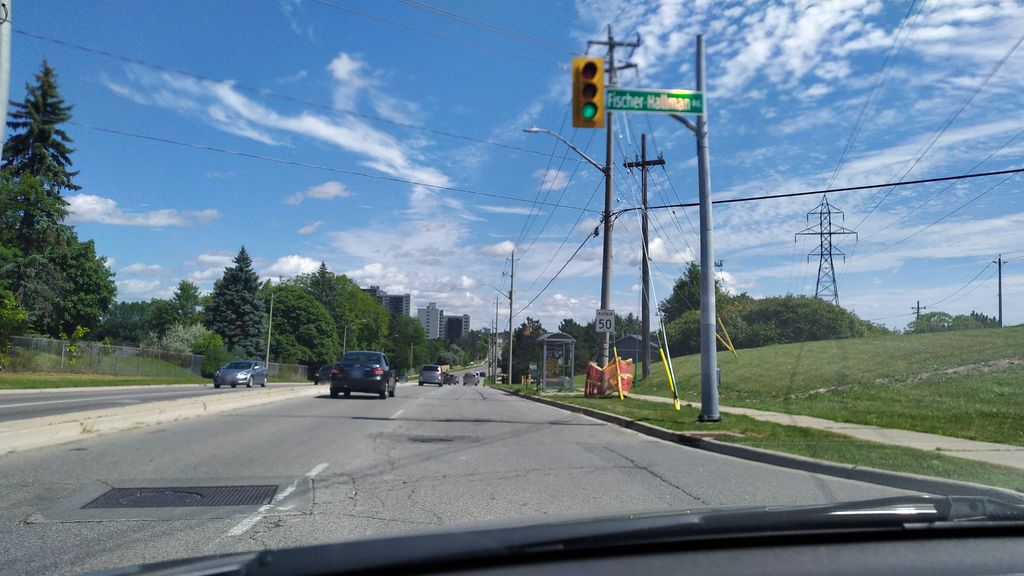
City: kitchener-waterloo